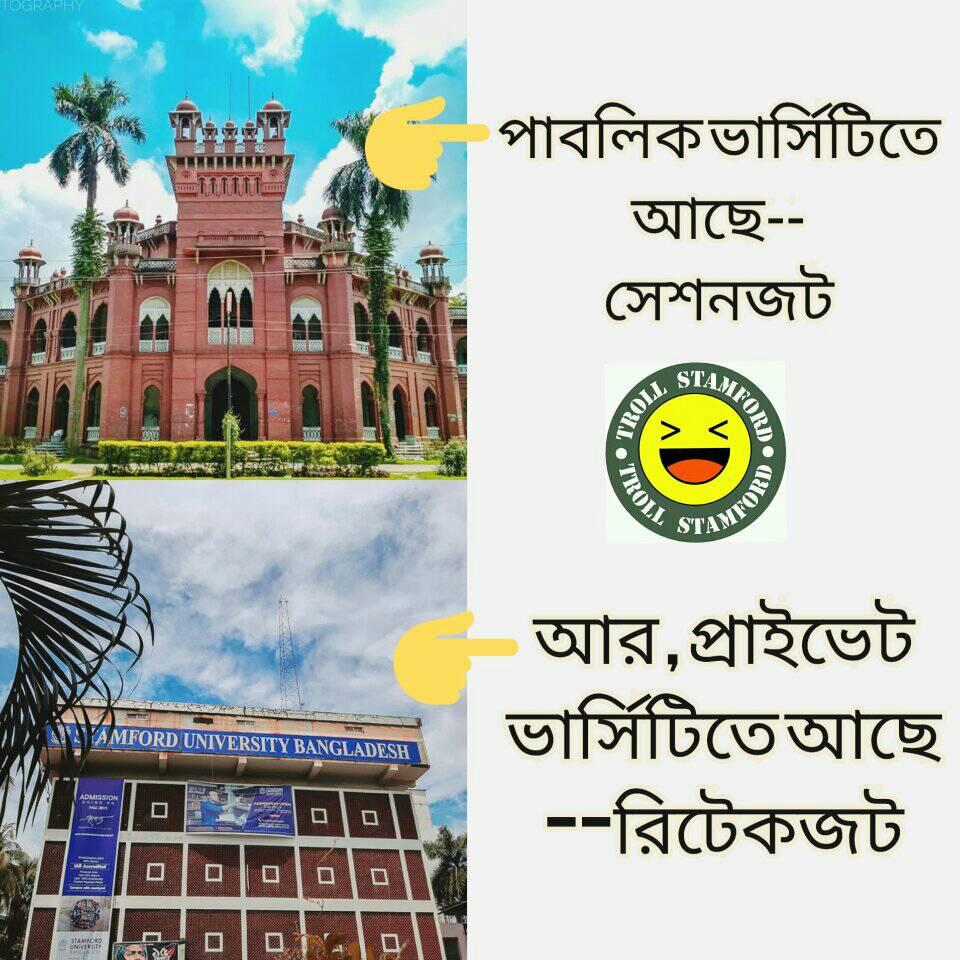
Caption: পাবলিক ভার্সিটিতে আছে --   সেশনজট     আর , প্রাইভেট ভার্সিটিতে আছে - - রিটেকজট
Label: non-hate